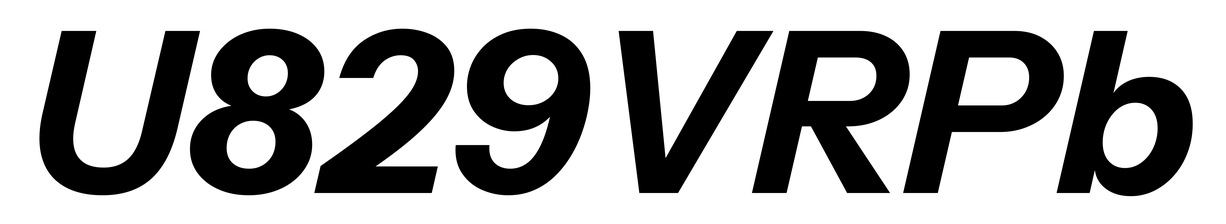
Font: InstrumentSans-Italic_Bold_Italic